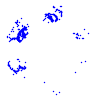
Particle: kaon